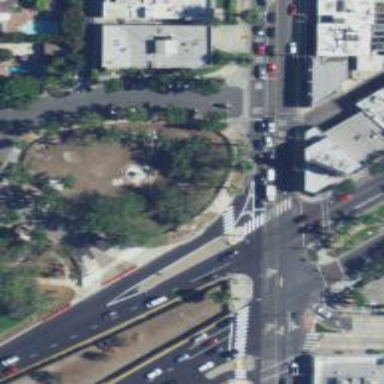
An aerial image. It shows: Zebra crossing on footway.